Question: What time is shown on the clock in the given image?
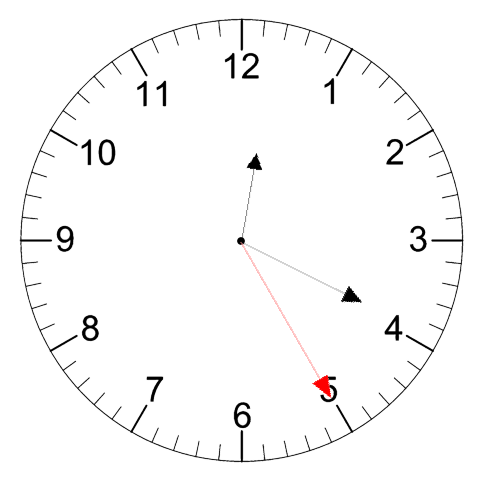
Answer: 12:19:25